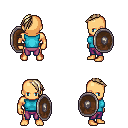
a pixel art fantasy rpg character, male body template, human, tanned skin, teal sleeveless shirt, magenta pants, white blonde long mohawk hairstyle, shield, four views (front, back, left, right), 2x2 character sprite sheet, small pixel art, hard edges, no anti-aliasing